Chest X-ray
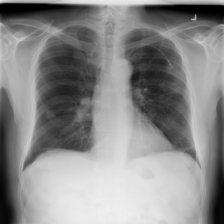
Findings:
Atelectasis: positive
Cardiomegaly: negative
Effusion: negative
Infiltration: negative
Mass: negative
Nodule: positive
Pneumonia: negative
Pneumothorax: negative
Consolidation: negative
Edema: negative
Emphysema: negative
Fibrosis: negative
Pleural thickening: negative
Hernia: negative